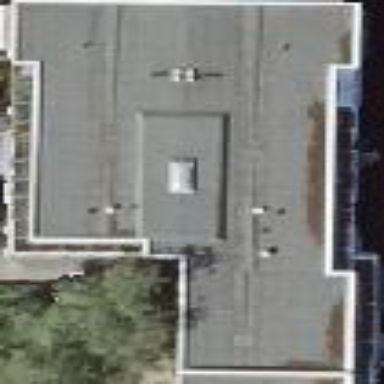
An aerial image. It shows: Apartment building with flat roof.